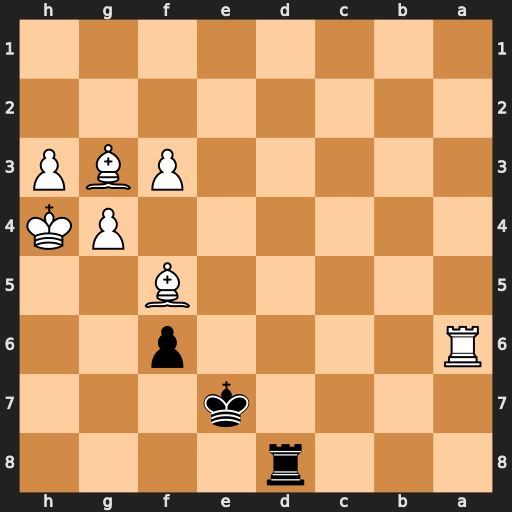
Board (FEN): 3r4/4k3/R4p2/5B2/6PK/5PBP/8/8
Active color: b
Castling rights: -
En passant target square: -
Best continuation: Rh8+ Bh7 Rxh7#